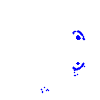
Particle: pion